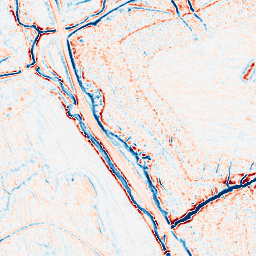
Category: edge_preserving
Decomposition family: bilateral
Decomposition parameters: d: 9
sigma_color: 75
sigma_space: 150
Upsampling method: bicubic
Upsampling parameters: scale: 2
Upsampling scale: 2